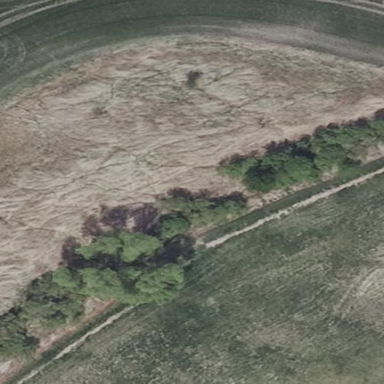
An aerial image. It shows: Patch of scrub vegetation.